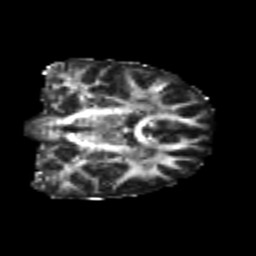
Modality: FA
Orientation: coronal
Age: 20
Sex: female
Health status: healthy
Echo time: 0.074 s